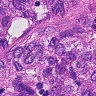
Metastatic tissue present: yes